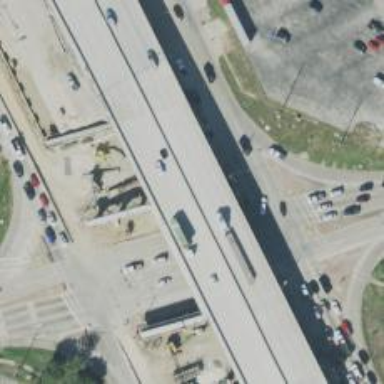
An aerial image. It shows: Secondary link road.